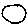
Label: circle